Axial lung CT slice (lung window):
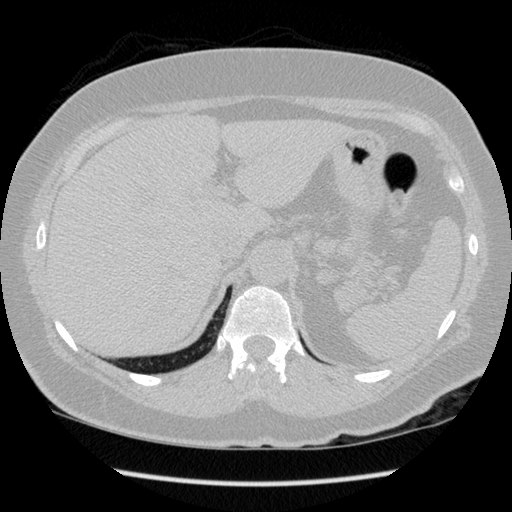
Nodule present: no